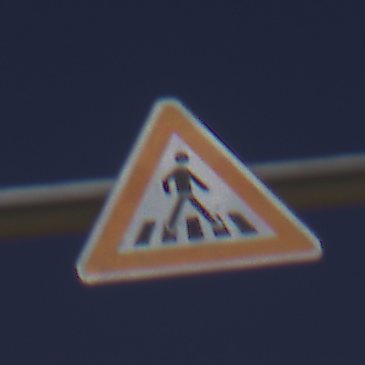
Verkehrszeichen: FussgaengerueberwegLinks
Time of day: Midday
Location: Outdoor (Nature)
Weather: Clear
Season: NotSpecified
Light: Natural